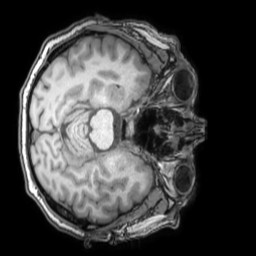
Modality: T1w
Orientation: axial
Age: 43
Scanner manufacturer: philips
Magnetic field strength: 3 T
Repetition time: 0.007 s
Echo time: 0.003501 s